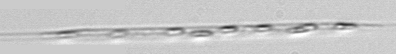
Label: Rhizosolenia